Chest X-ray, PA view. Patient: 72 years old, sex M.
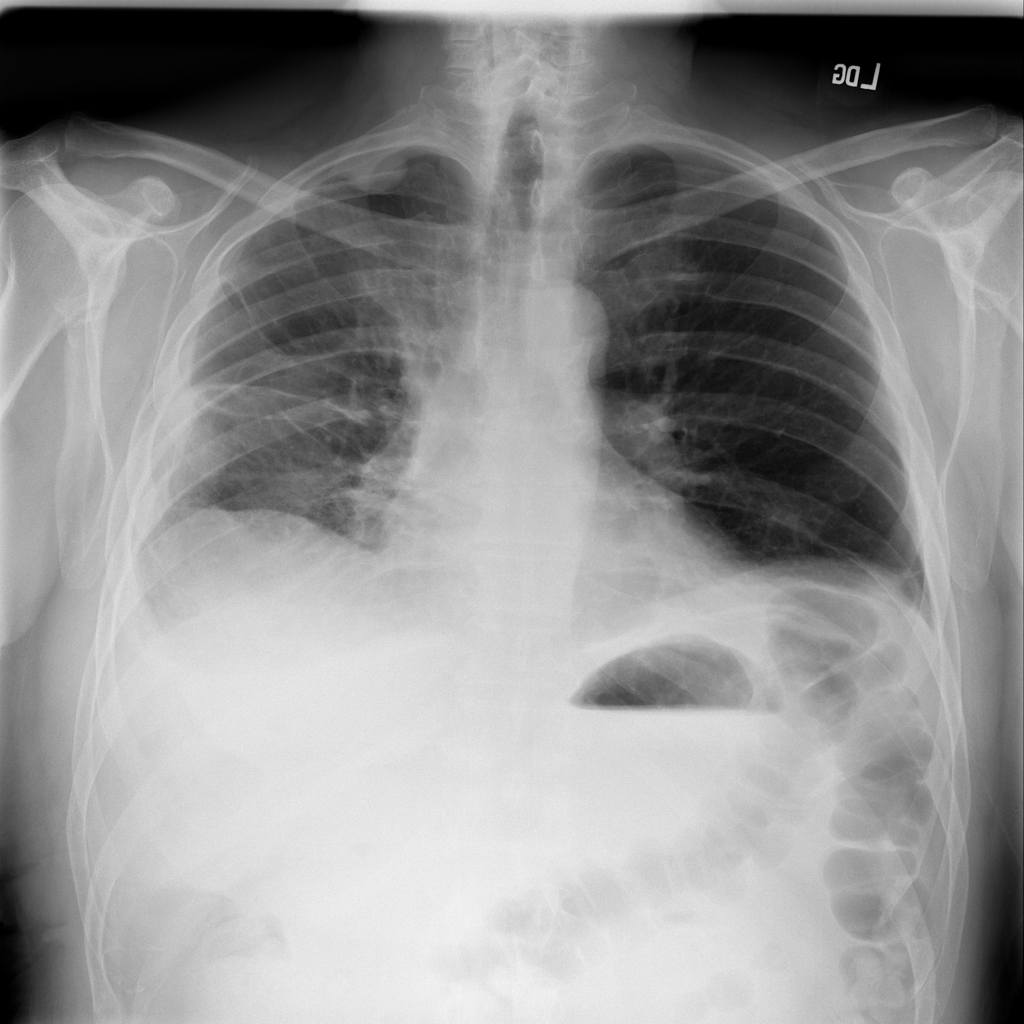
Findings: Atelectasis, Nodule, Pleural_Thickening